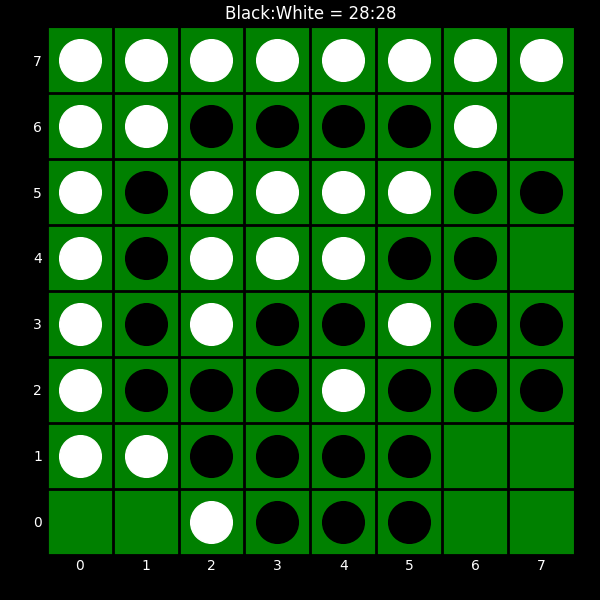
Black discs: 28
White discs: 28